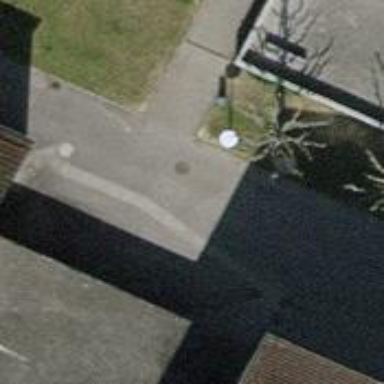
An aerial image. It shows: Support pole.